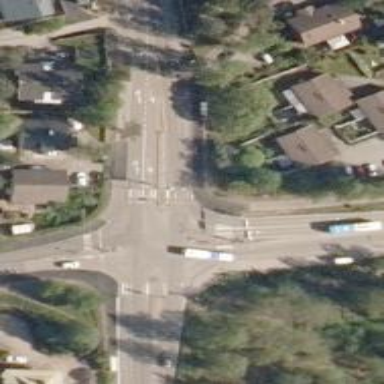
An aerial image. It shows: Crossing on the road.